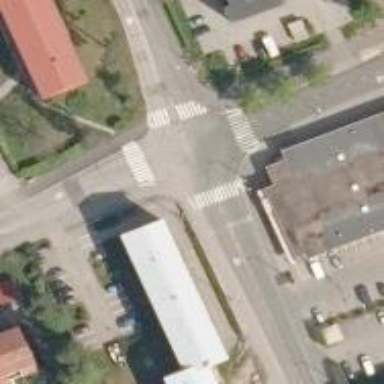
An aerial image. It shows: Marked crossing on footway.